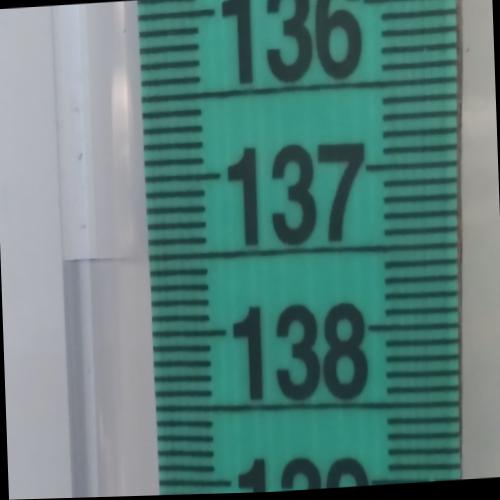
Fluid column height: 137.5 cm